Interaction volume radius: 5 \u00c5
Interaction volume height: 20 \u00c5
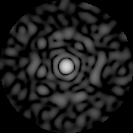
Disorder parameter: 0.8619